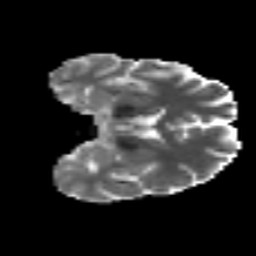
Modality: MD
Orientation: coronal
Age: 32
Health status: ill
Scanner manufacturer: philips
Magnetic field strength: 3 T
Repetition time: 9 s
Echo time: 0.127 s